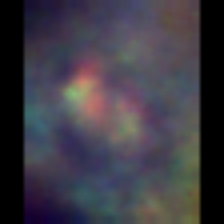
Taxon: Unknown_full_image
Group: Unknown